Question: Guys I have searched a lot on Stackoverflow, Developers guide for android and on other websites But, Nothing could make me understand how to solve my issue. So, Please help me I am stuck on it from around 10 days.
My query is that if I have to place images in 5 adjacent TextViews. Then how can I calculate their sizes so that they will fit on all devices with different screen sizes and densities. I want Something like this.

First three lines are regular TextViews and I have no problems with that my main concern is in fourth line where I have 3 round images, 1 square image, and 1 rectangular image of big width.
I also tried 9 patch images they also doesn't seem to be fit in my case. So, please guide me How to calculate size for ldpi, xhdpi, mdpi, hdpi screens. Also, Please note that I do not have sufficient devices to check on all I can do is to Give a check on emulators.
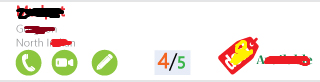
Answer: 'please guide me How to calculate size for ldpi, xhdpi, mdpi, hdpi screens'.
mdpi (160 dpi) is the unity (1.0x).
ldpi (120 dpi) is .
hdpi (240 dpi) is .
xhdpi (320 dpi) is .
xxhdpi (480 dpi) is .
xxxhdpi (640 dpi) is .
So, for instance, a 100px by 50px in mdpi would be 200px by 100px in xhdpi.